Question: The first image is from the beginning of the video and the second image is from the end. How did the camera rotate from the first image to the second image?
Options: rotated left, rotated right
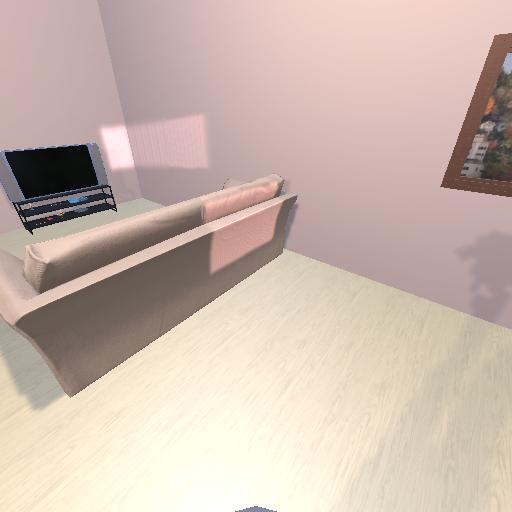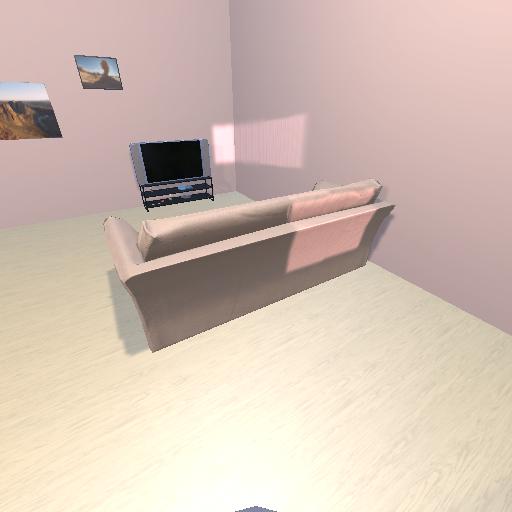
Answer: rotated left